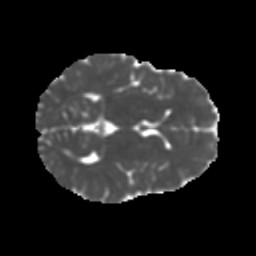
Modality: MD
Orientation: axial
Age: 15
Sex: male
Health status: ill
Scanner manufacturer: ge
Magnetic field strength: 3 T
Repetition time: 6.752 s
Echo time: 0.079 s